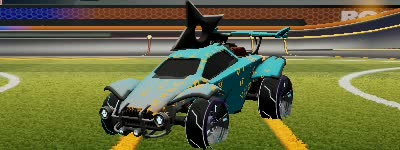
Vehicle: octane